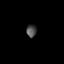
Tissue: prostate
Cell type: Epithelial cells
Senescence score: 0.1753
Nuclear area (px): 124
Mean DAPI intensity: 77.234